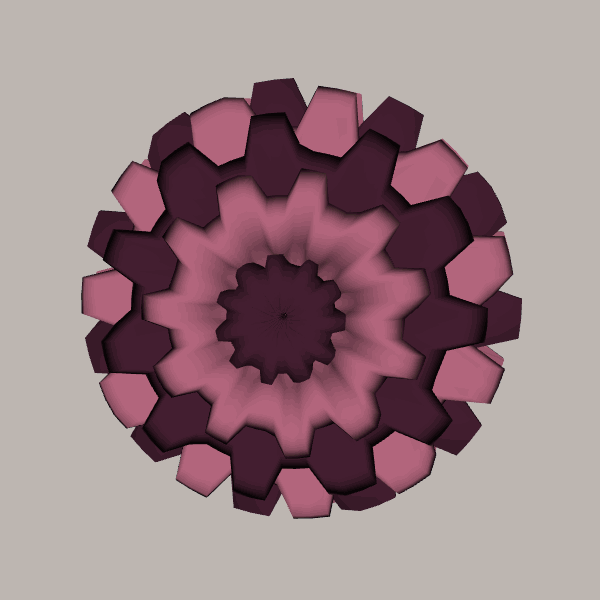
Background: light